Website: apple
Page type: address-validator
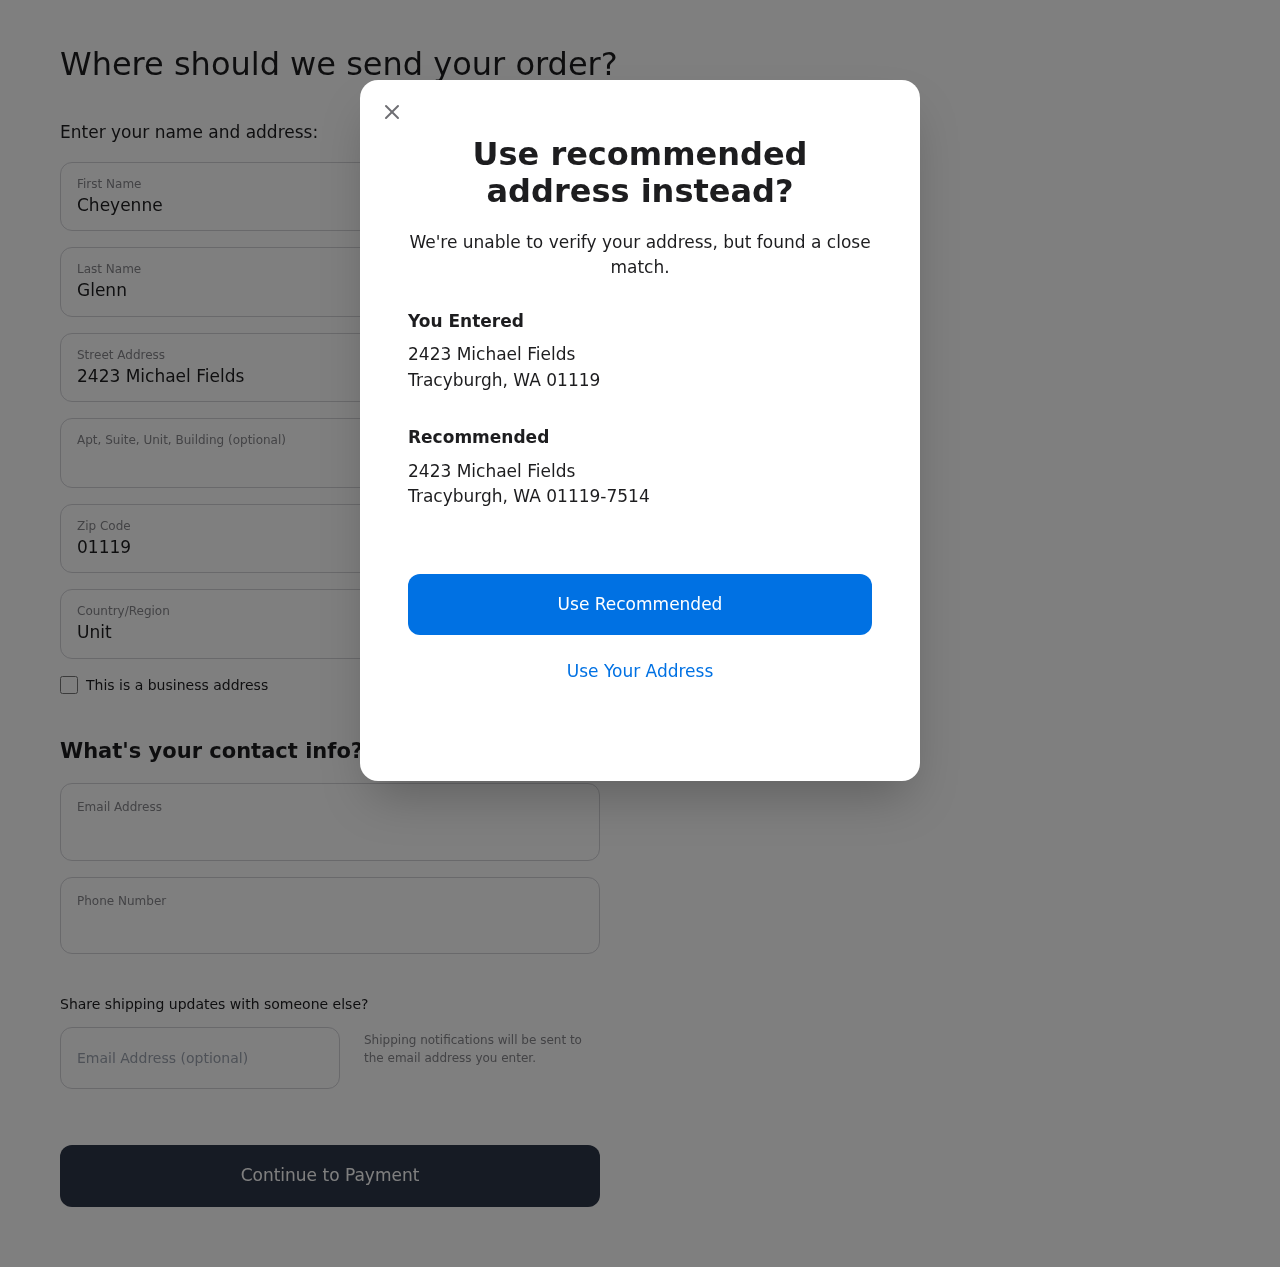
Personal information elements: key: PII_CITY
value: Tracyburgh
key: PII_COUNTRY
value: United States
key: PII_EMAIL
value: cheyenne_glenn@hotmail.com
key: PII_FIRSTNAME
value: Cheyenne
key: PII_GIFT_EMAIL
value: laurenray@hotmail.com
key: PII_LASTNAME
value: Glenn
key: PII_PHONE
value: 9333587332
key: PII_POSTCODE
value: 01119
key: PII_POSTCODE_FULL
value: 01119-7514
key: PII_STATE_ABBR
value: WA
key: PII_STREET
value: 2423 Michael Fields
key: PII_CITY2
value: Tracyburgh
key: PII_STATE_ABBR2
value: WA